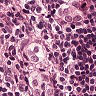
Metastatic tissue present: yes